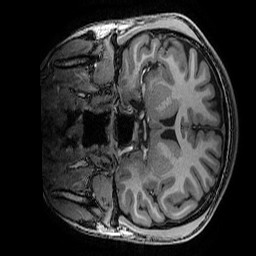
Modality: T1w
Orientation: coronal
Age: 19
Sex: male
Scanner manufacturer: ge
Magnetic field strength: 3 T
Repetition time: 0.007 s
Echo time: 0.00342 s